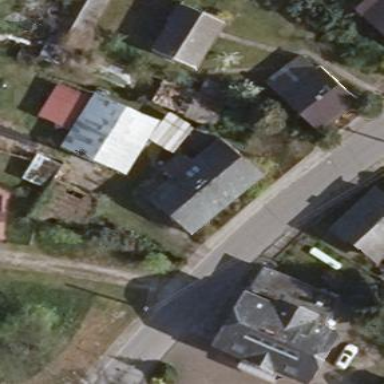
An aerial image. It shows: House with flat roof colored in dark grey.